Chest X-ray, AP view. Patient: 19 years old, sex M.
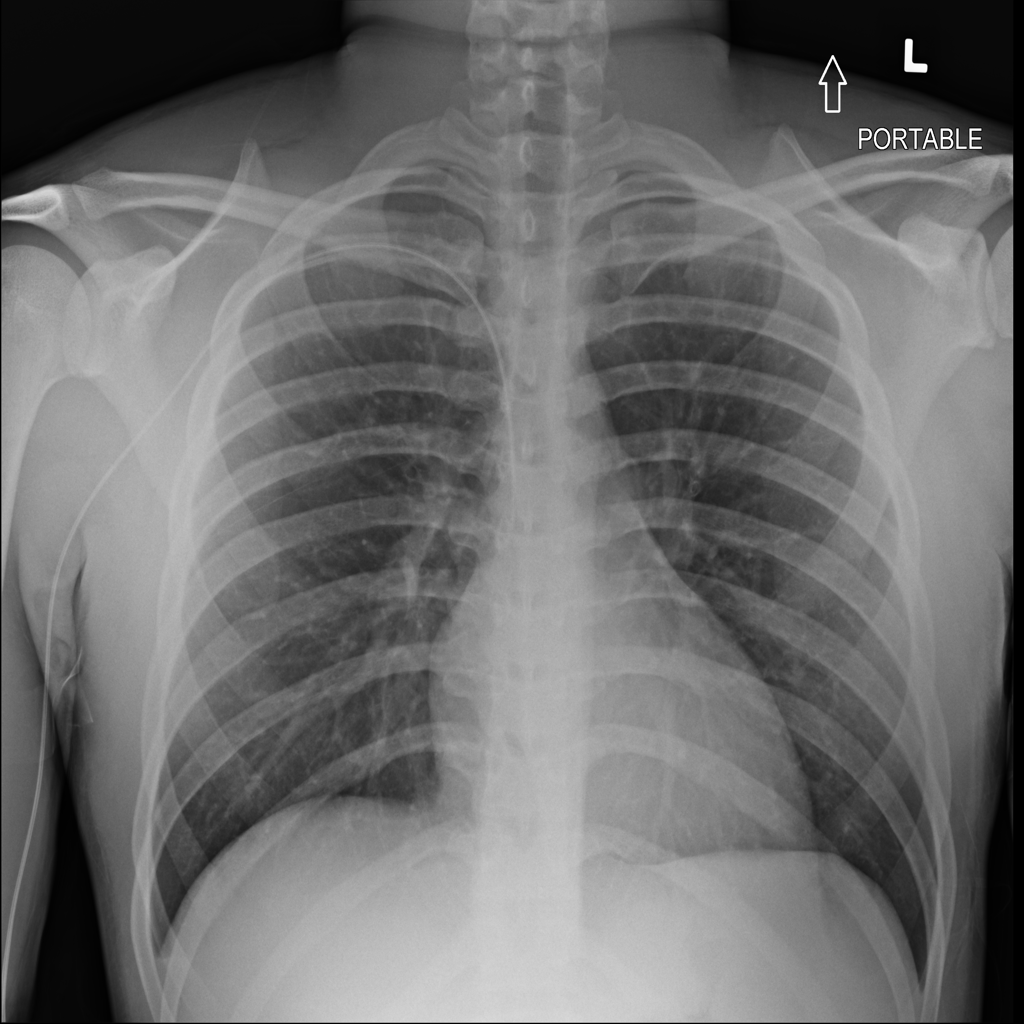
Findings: No Finding